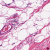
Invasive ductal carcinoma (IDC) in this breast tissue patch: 0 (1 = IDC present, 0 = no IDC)